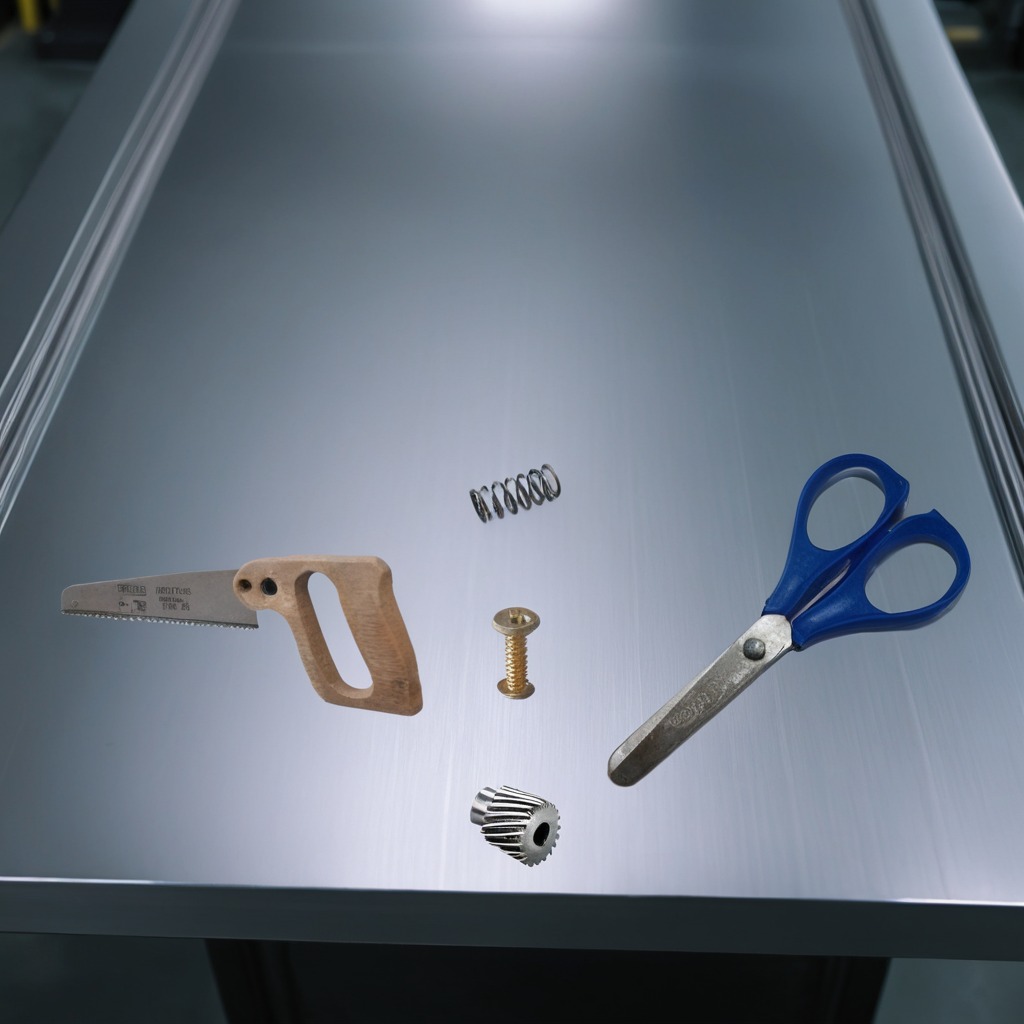
A steel gear with teeth, a metal machine screw, a coiled metal spring, a handheld metal saw, and a pair of scissors are lying on the metal table.